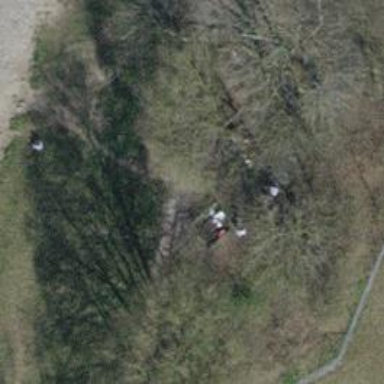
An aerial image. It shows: Brown bench in the vicinity.